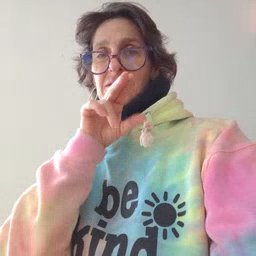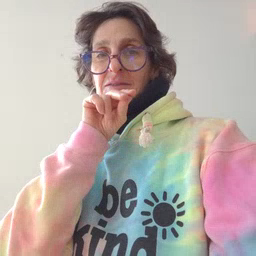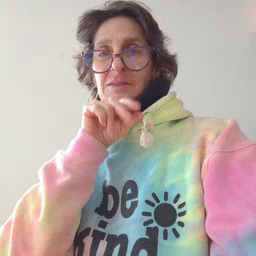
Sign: duck